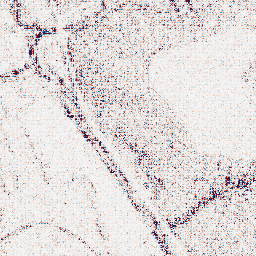
Category: wavelet
Decomposition family: wavelet_dwt
Decomposition parameters: wavelet: sym4
level: 1
Upsampling method: nearest
Upsampling parameters: scale: 2
Upsampling scale: 2